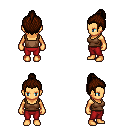
a pixel art fantasy rpg character, female body template, human, tanned skin, brown pirate shirt, red pants, brown short topknot hairstyle, four views (front, back, left, right), 2x2 character sprite sheet, small pixel art, hard edges, no anti-aliasing